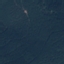
Land use / land cover: Forest